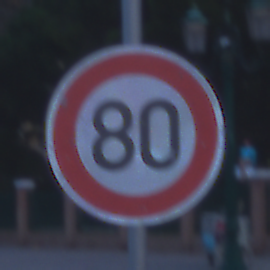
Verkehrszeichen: Geschwindigkeit80
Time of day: Dawn
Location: Outdoor (Urban)
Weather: PartlyCloudy
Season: NotSpecified
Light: Natural